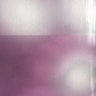
Metastatic tissue present: no